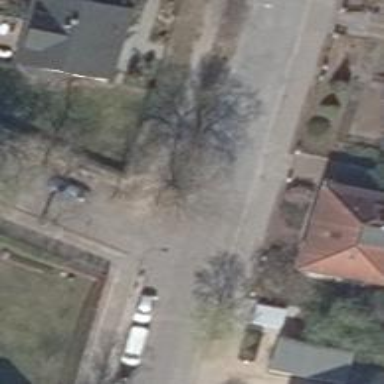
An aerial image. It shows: Residential road with sidewalks on both sides. The surface of the left sidewalk is ground.